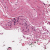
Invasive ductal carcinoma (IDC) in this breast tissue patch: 0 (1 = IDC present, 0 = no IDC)